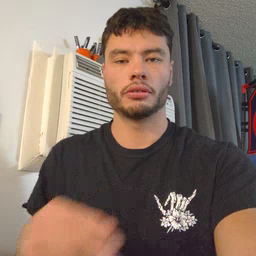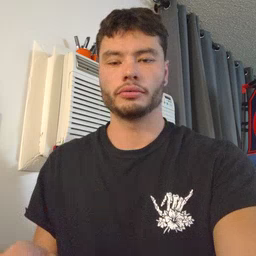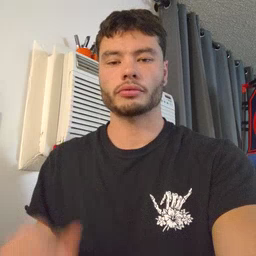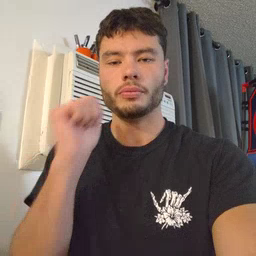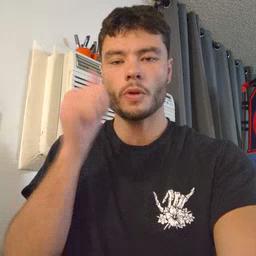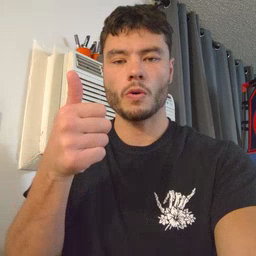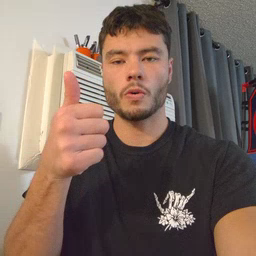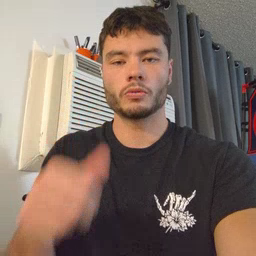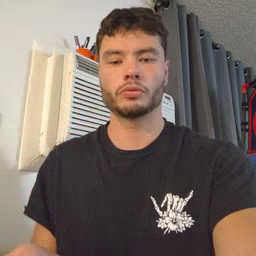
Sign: tomorrow